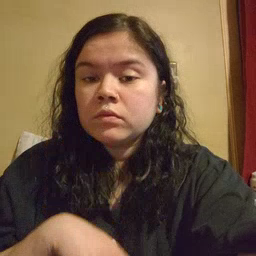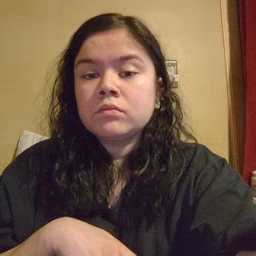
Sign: food